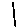
Label: line